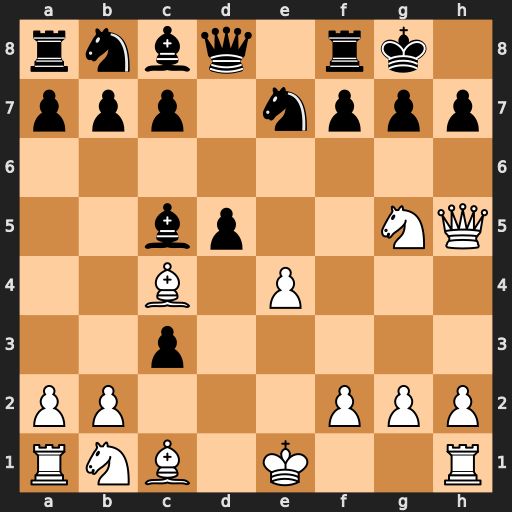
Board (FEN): rnbq1rk1/ppp1nppp/8/2bp2NQ/2B1P3/2p5/PP3PPP/RNB1K2R
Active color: w
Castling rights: KQ
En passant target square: -
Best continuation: Qxh7#